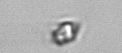
Label: Heterocapsa_rotundata